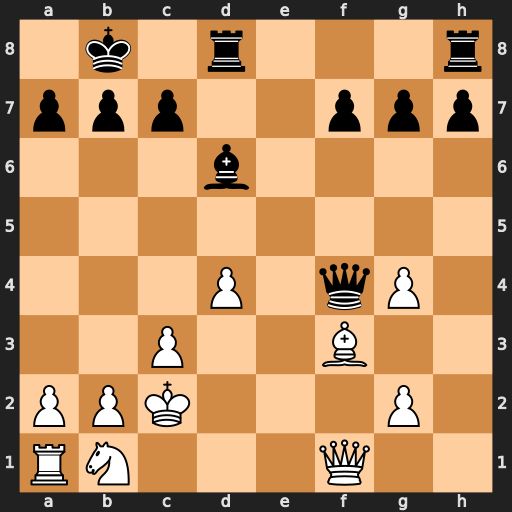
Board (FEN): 1k1r3r/ppp2ppp/3b4/8/3P1qP1/2P2B2/PPK3P1/RN3Q2
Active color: w
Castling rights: -
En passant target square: -
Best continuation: Qb5 c6 Bxc6 Rd7 Bxd7